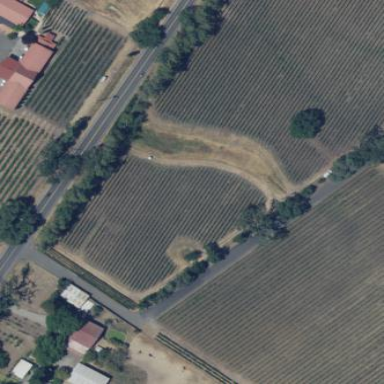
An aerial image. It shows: Vineyard with grape crops.